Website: lowes
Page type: review-order
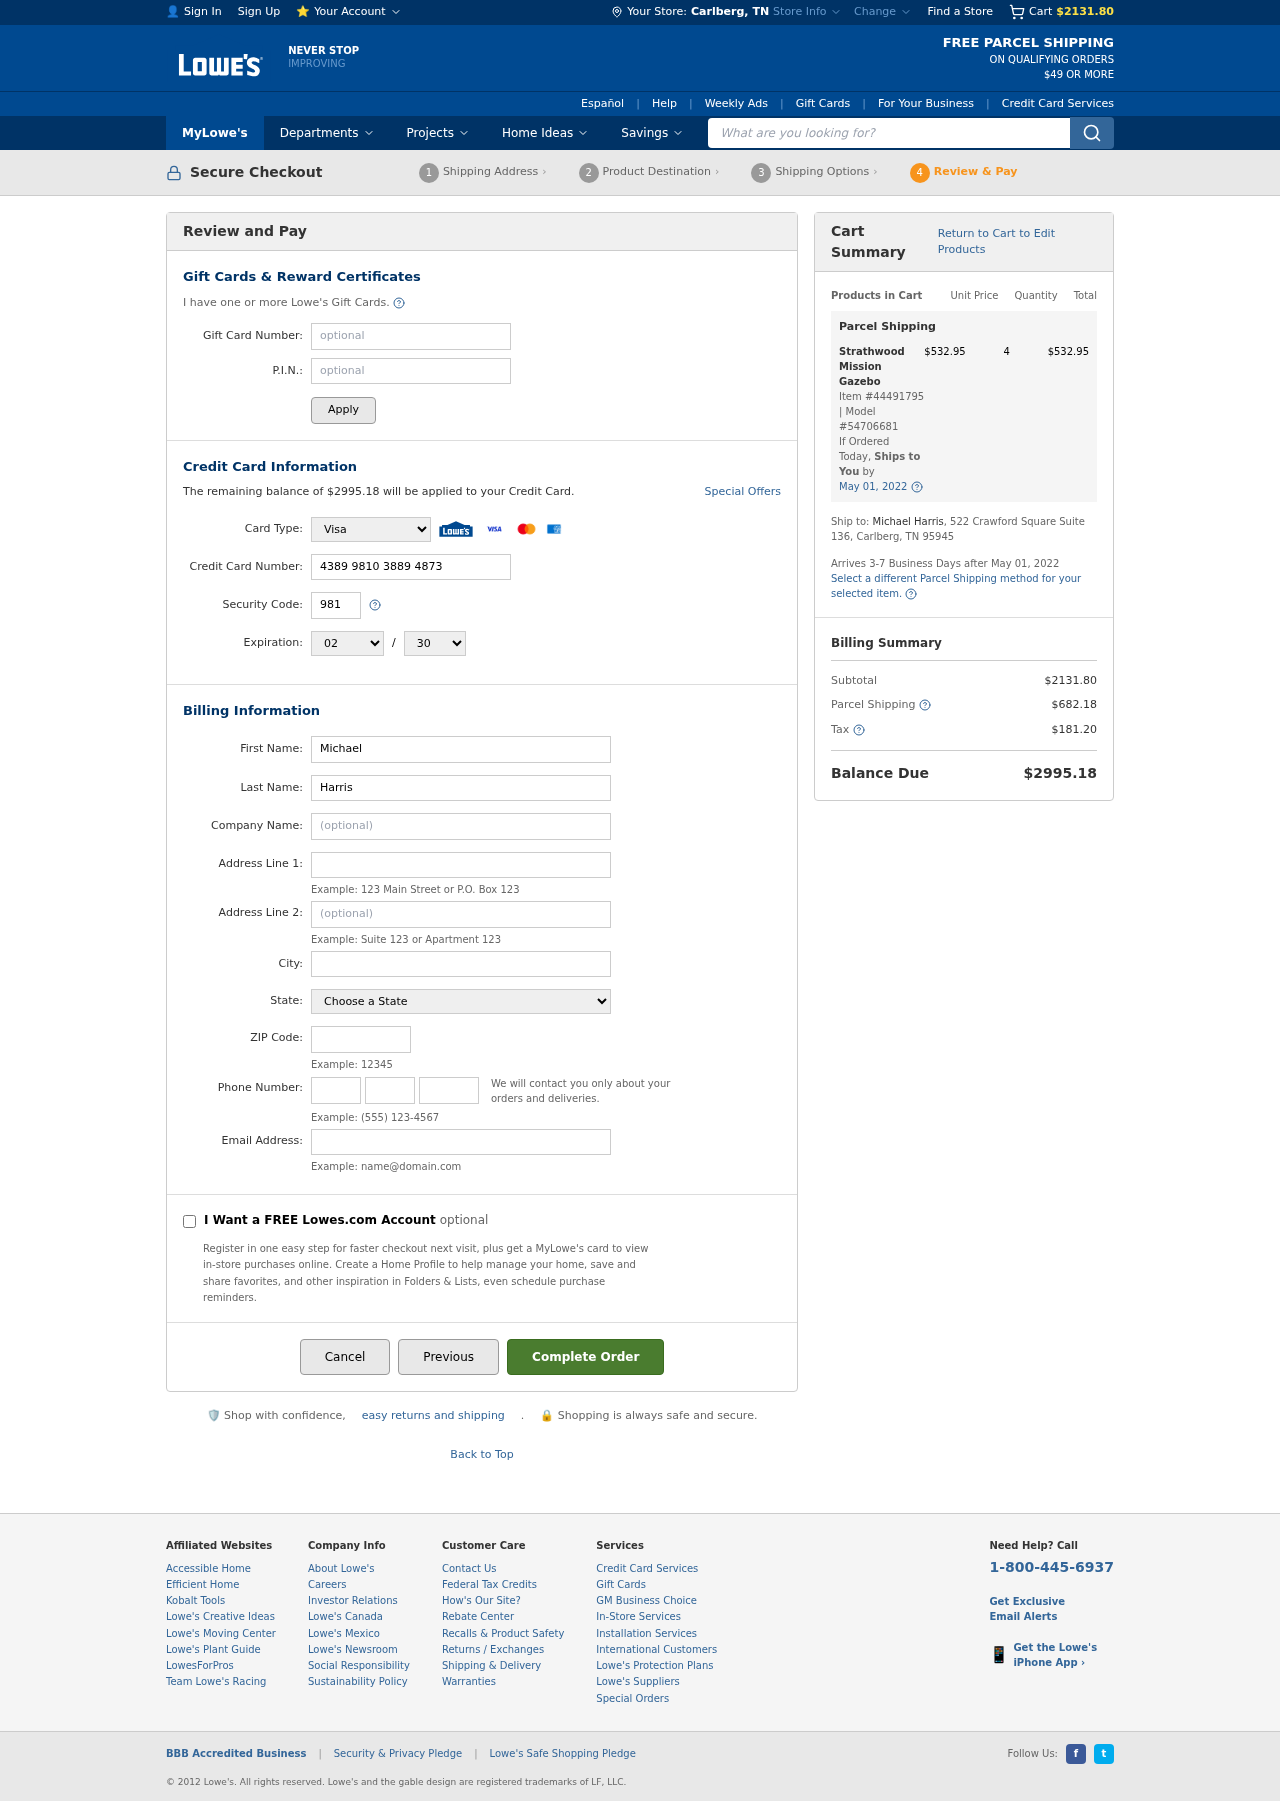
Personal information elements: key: PII_CARD_CVV
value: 981
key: PII_CARD_EXPIRY_MONTH
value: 02
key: PII_CARD_EXPIRY_YEAR
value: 30
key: PII_CARD_NUMBER
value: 4389 9810 3889 4873
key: PII_CARD_TYPE
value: Visa
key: PII_CITY
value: Carlberg
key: PII_CITY_STATE
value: Carlberg, TN
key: PII_EMAIL
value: mharris@yahoo.com
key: PII_FIRSTNAME
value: Michael
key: PII_LASTNAME
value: Harris
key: PII_PHONE_AREA
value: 314
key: PII_PHONE_PREFIX
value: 202
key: PII_PHONE_SUFFIX
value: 8169
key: PII_POSTCODE
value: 95945
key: PII_STATE
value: Tennessee
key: PII_STREET
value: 522 Crawford Square Suite 136
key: PII_STREET2
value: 522 Crawford Square Suite 136
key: PII_STREET2
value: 025 Andrew Lodge
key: PII_FULLNAME2
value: Michael Harris
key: PII_CITY_STATE_ZIP2
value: Carlberg, TN 95945
Product elements: key: PRODUCT1_NAME
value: Strathwood Mission Gazebo
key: PRODUCT1_PRICE
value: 532.95
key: PRODUCT1_QUANTITY
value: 4
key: PRODUCT1_ITEM_NUMBER
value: Item #44491795
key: PRODUCT1_MODEL_NUMBER
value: Model #54706681
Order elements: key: ORDER_SUBTOTAL
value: $2131.80
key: ORDER_BALANCE_DUE
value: $2995.18
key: ORDER_SHIPPING_DATE
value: May 01, 2022
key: ORDER_ITEM_TOTAL
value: $532.95
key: ORDER_SHIPPING_DATE2
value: May 01, 2022
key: ORDER_SHIPPING_COST
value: $682.18
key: ORDER_TAX
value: $181.20
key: ORDER_TOTAL
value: $2995.18
Search elements: key: HEADER_SEARCH
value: What are you looking for?